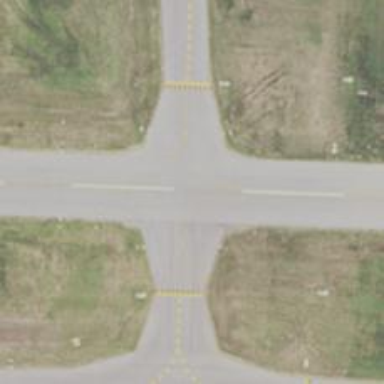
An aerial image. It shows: Runway surface made of asphalt at airport.